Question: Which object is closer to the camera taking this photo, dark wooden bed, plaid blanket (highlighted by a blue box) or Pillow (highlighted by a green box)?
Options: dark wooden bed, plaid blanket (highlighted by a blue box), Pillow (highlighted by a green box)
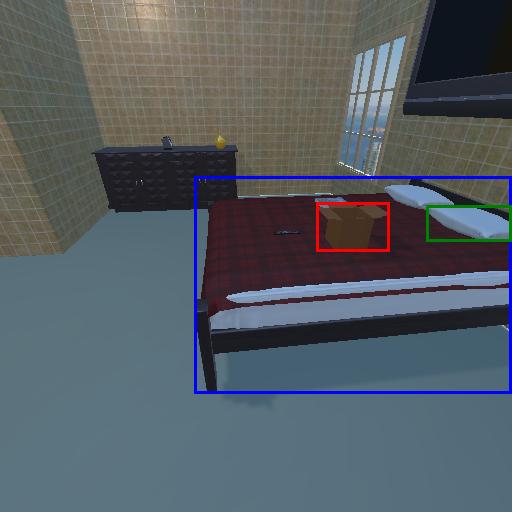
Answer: dark wooden bed, plaid blanket (highlighted by a blue box)